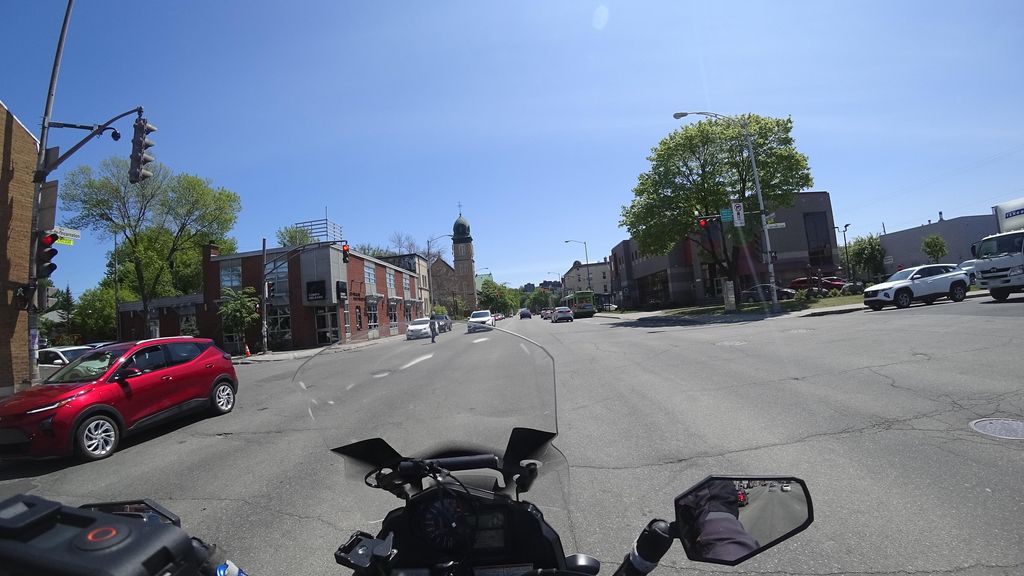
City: quebec_city